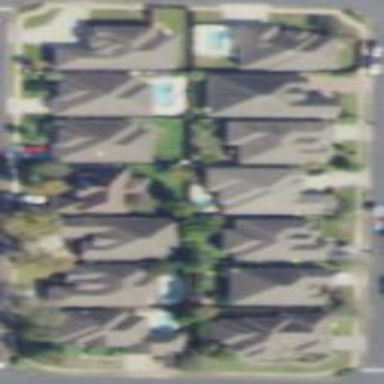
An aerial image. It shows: Residential area composed of single-family homes.